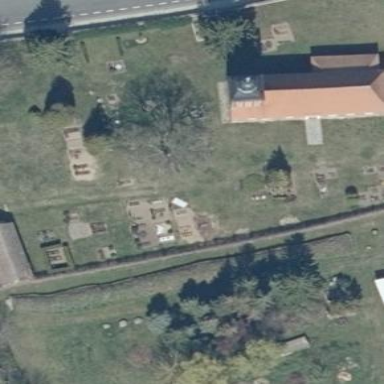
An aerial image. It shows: Cemetery.